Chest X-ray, PA view. Patient: 43 years old, sex F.
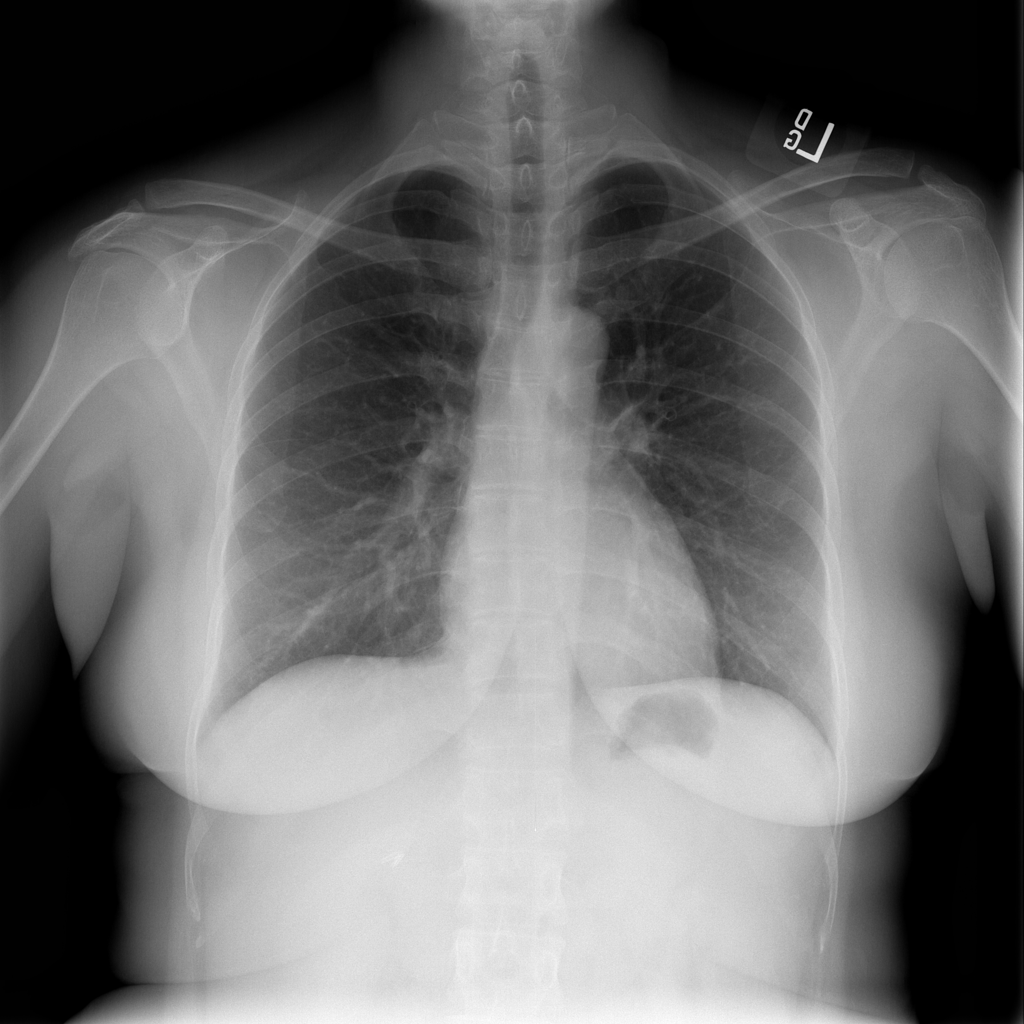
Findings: No Finding